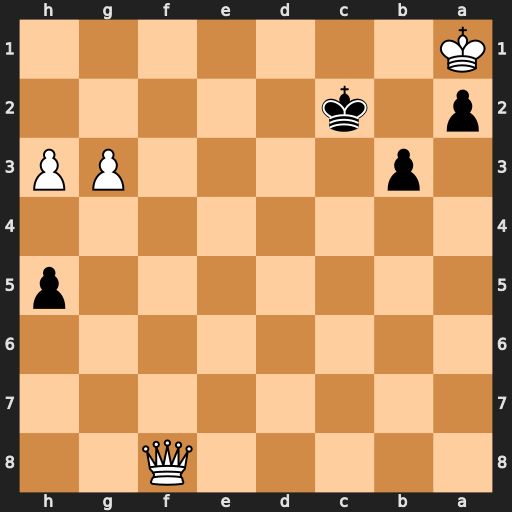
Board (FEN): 5Q2/8/8/7p/8/1p4PP/p1k5/K7
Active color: b
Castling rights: -
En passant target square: -
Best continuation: b2+ Kxa2 b1=Q+ Ka3 Qb3#